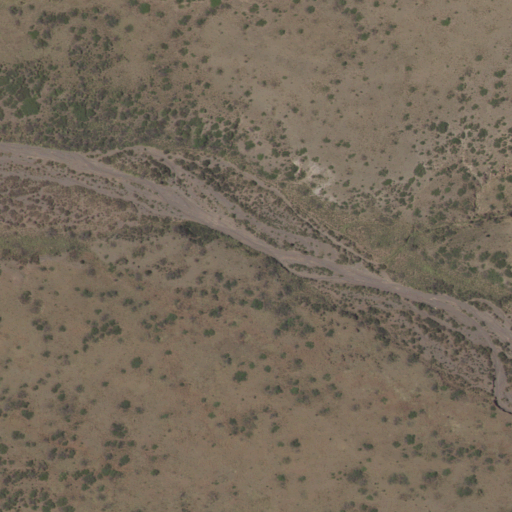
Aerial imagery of valley in New Mexico named Spring Canyon containing only shrub